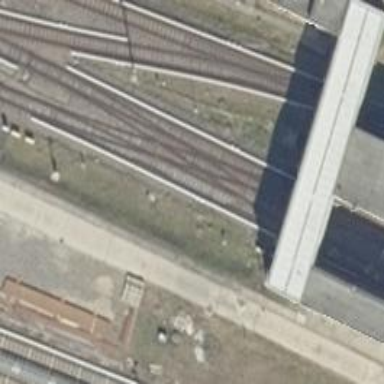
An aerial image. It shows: Electrified rail.